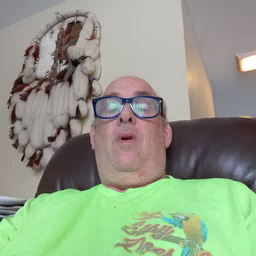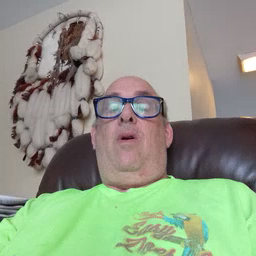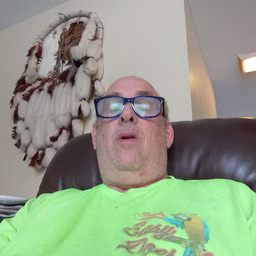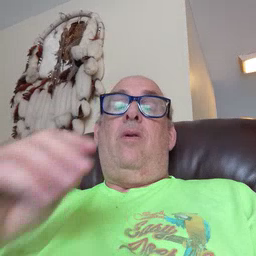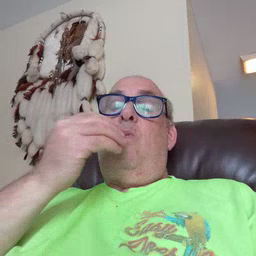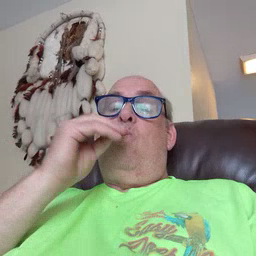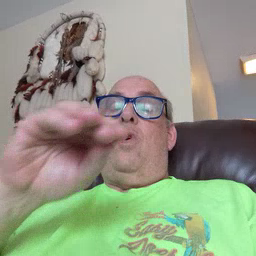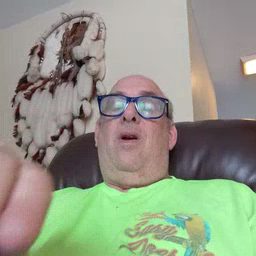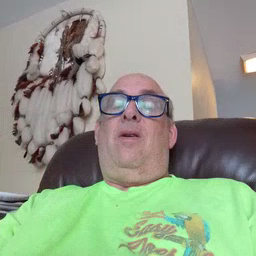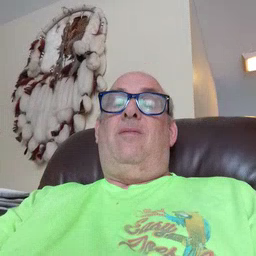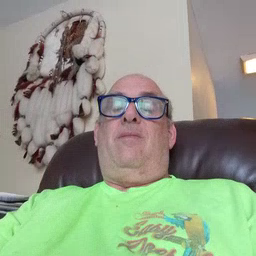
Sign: kiss